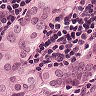
Metastatic tissue present: yes